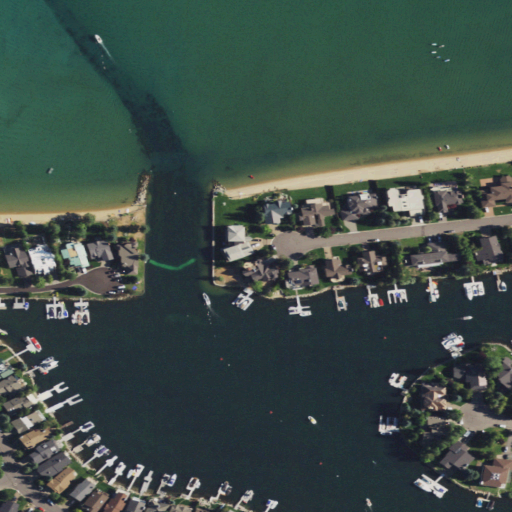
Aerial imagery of island in California named Tahoe Keys containing open water, low intensity development, medium intensity development, grassland, high intensity development, open development, and shrub